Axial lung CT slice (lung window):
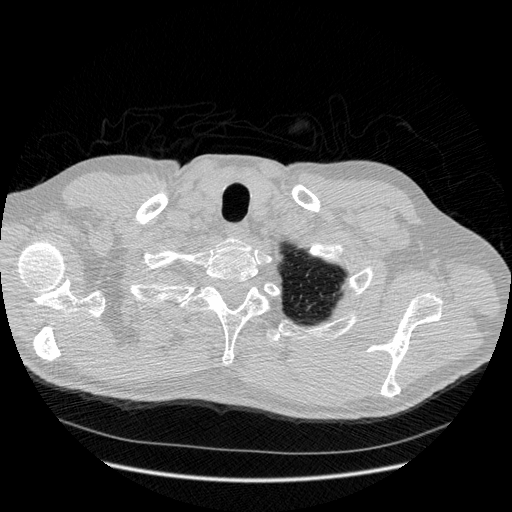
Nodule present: no